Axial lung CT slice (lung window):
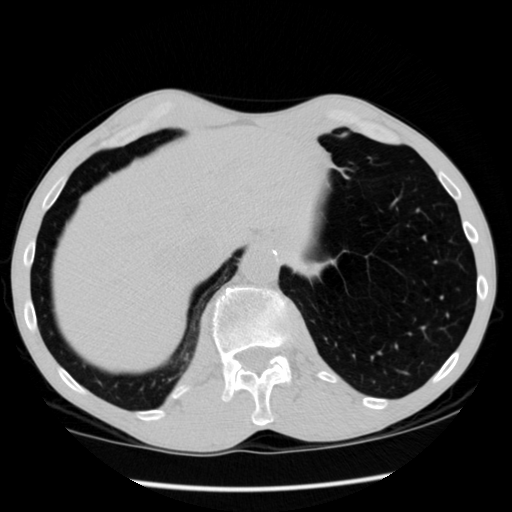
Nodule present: no